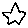
Label: star